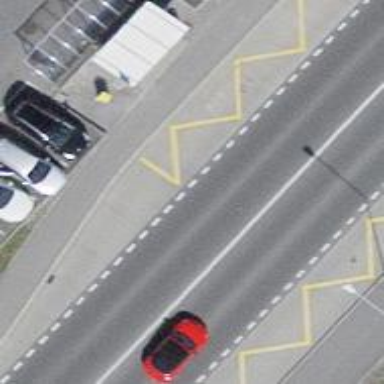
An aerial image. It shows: Asphalt platform for public transport.